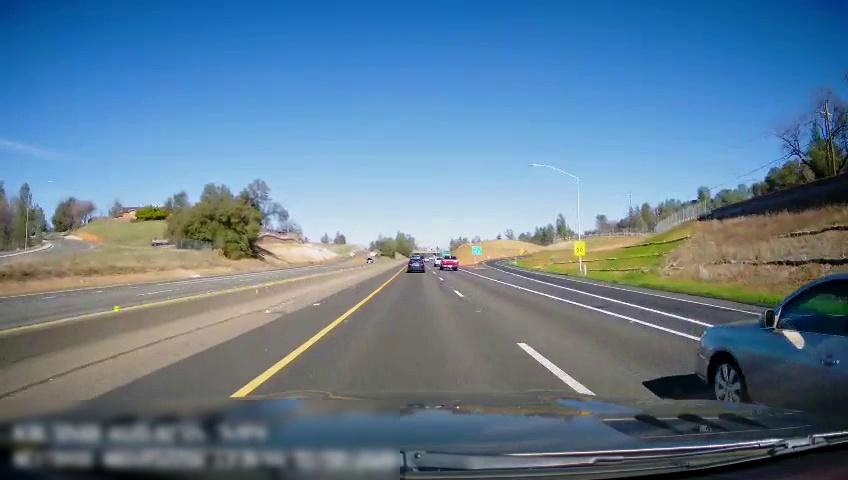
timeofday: Day
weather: Sunny
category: Drivable Space
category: Drivable Space
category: Drivable Space
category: Vehicles | Car
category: Vehicles | Car
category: Vehicles | SUV
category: Vehicles | Truck
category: Vehicles | SUV
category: Lanes | Current Lane
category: Lanes | Current Lane
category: Lanes | Alternate Lane
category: Lanes | Alternate Lane
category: Lanes | Alternate Lane
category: Lanes | Opposite Lane
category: Lanes | Opposite Lane
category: Traffic | Signs